Question: I followed <URL> blog to test a simple SSL socket connection. I generated a self-signed certificate and I used the above Python code to just try that out.
Everything works as described but the problem is, I don't see any SSL traffic when I monitor network packets using Wireshark. All I see is just normal TCP packets but I'm expecting to see SSL protocol being used. Am I missing something?
For the sake of completeness I add the code:
'''
import socket, ssl, pprint
s = socket.socket(socket.AF_INET, socket.SOCK_STREAM)
# Require a certificate from the server. We used a self-signed certificate
# so here ca_certs must be the server certificate itself.
ssl_sock = ssl.wrap_socket(s,
ca_certs="server.crt",
cert_reqs=ssl.CERT_REQUIRED)
ssl_sock.connect(('localhost', 10023))
print repr(ssl_sock.getpeername())
print ssl_sock.cipher()
print pprint.pformat(ssl_sock.getpeercert())
ssl_sock.write("boo!")
if False: # from the Python 2.7.3 docs
# Set a simple HTTP request -- use httplib in actual code.
ssl_sock.write("""GET / HTTP/1.0
Host: www.verisign.com
""")
# Read a chunk of data. Will not necessarily
# read all the data returned by the server.
data = ssl_sock.read()
# note that closing the SSLSocket will also close the underlying socket
ssl_sock.close()
'''
'''
import socket, ssl
bindsocket = socket.socket()
bindsocket.bind(('', 10023))
bindsocket.listen(5)
def do_something(connstream, data):
print "do_something:", data
return False
def deal_with_client(connstream):
data = connstream.read()
while data:
if not do_something(connstream, data):
break
data = connstream.read()
while True:
newsocket, fromaddr = bindsocket.accept()
connstream = ssl.wrap_socket(newsocket,
server_side=True,
certfile="server.crt",
keyfile="server.key")
try:
deal_with_client(connstream)
finally:
connstream.shutdown(socket.SHUT_RDWR)
connstream.close()
'''

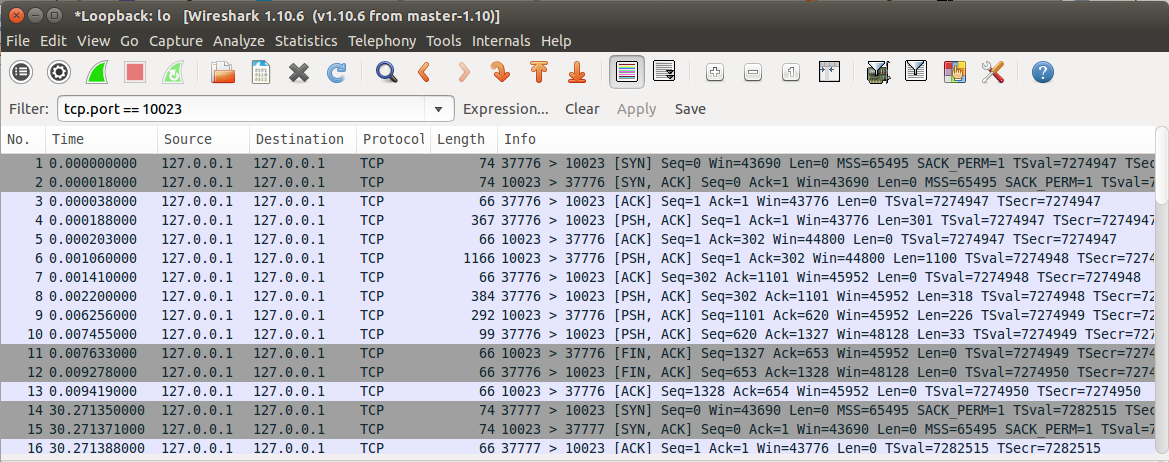
Answer: The reason you won't see SSL/TLS is because you're using a different port than the standard 443. That's why Wireshark is unable to detect the protocol automatically. You have two options:
-
> Analyze > Decode As > Transport > SSL > Apply
-
> Edit > Preferences > Protocols > HTTP > SSL/TLS Ports = 443,